Field crop: tomato
Growth stage: 1
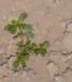
Species: portulaca